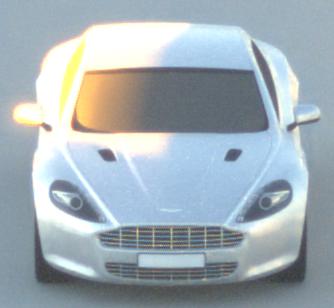
Make: Aston Martin
Model: Rapide
Detailed model: Rapide
Model produced from: 2010/03
Model produced until: 2013/07
Doors: 5
Color: white
Road condition: dry road
Daytime: sunrise or sunset
Contrast: high contrast